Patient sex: F
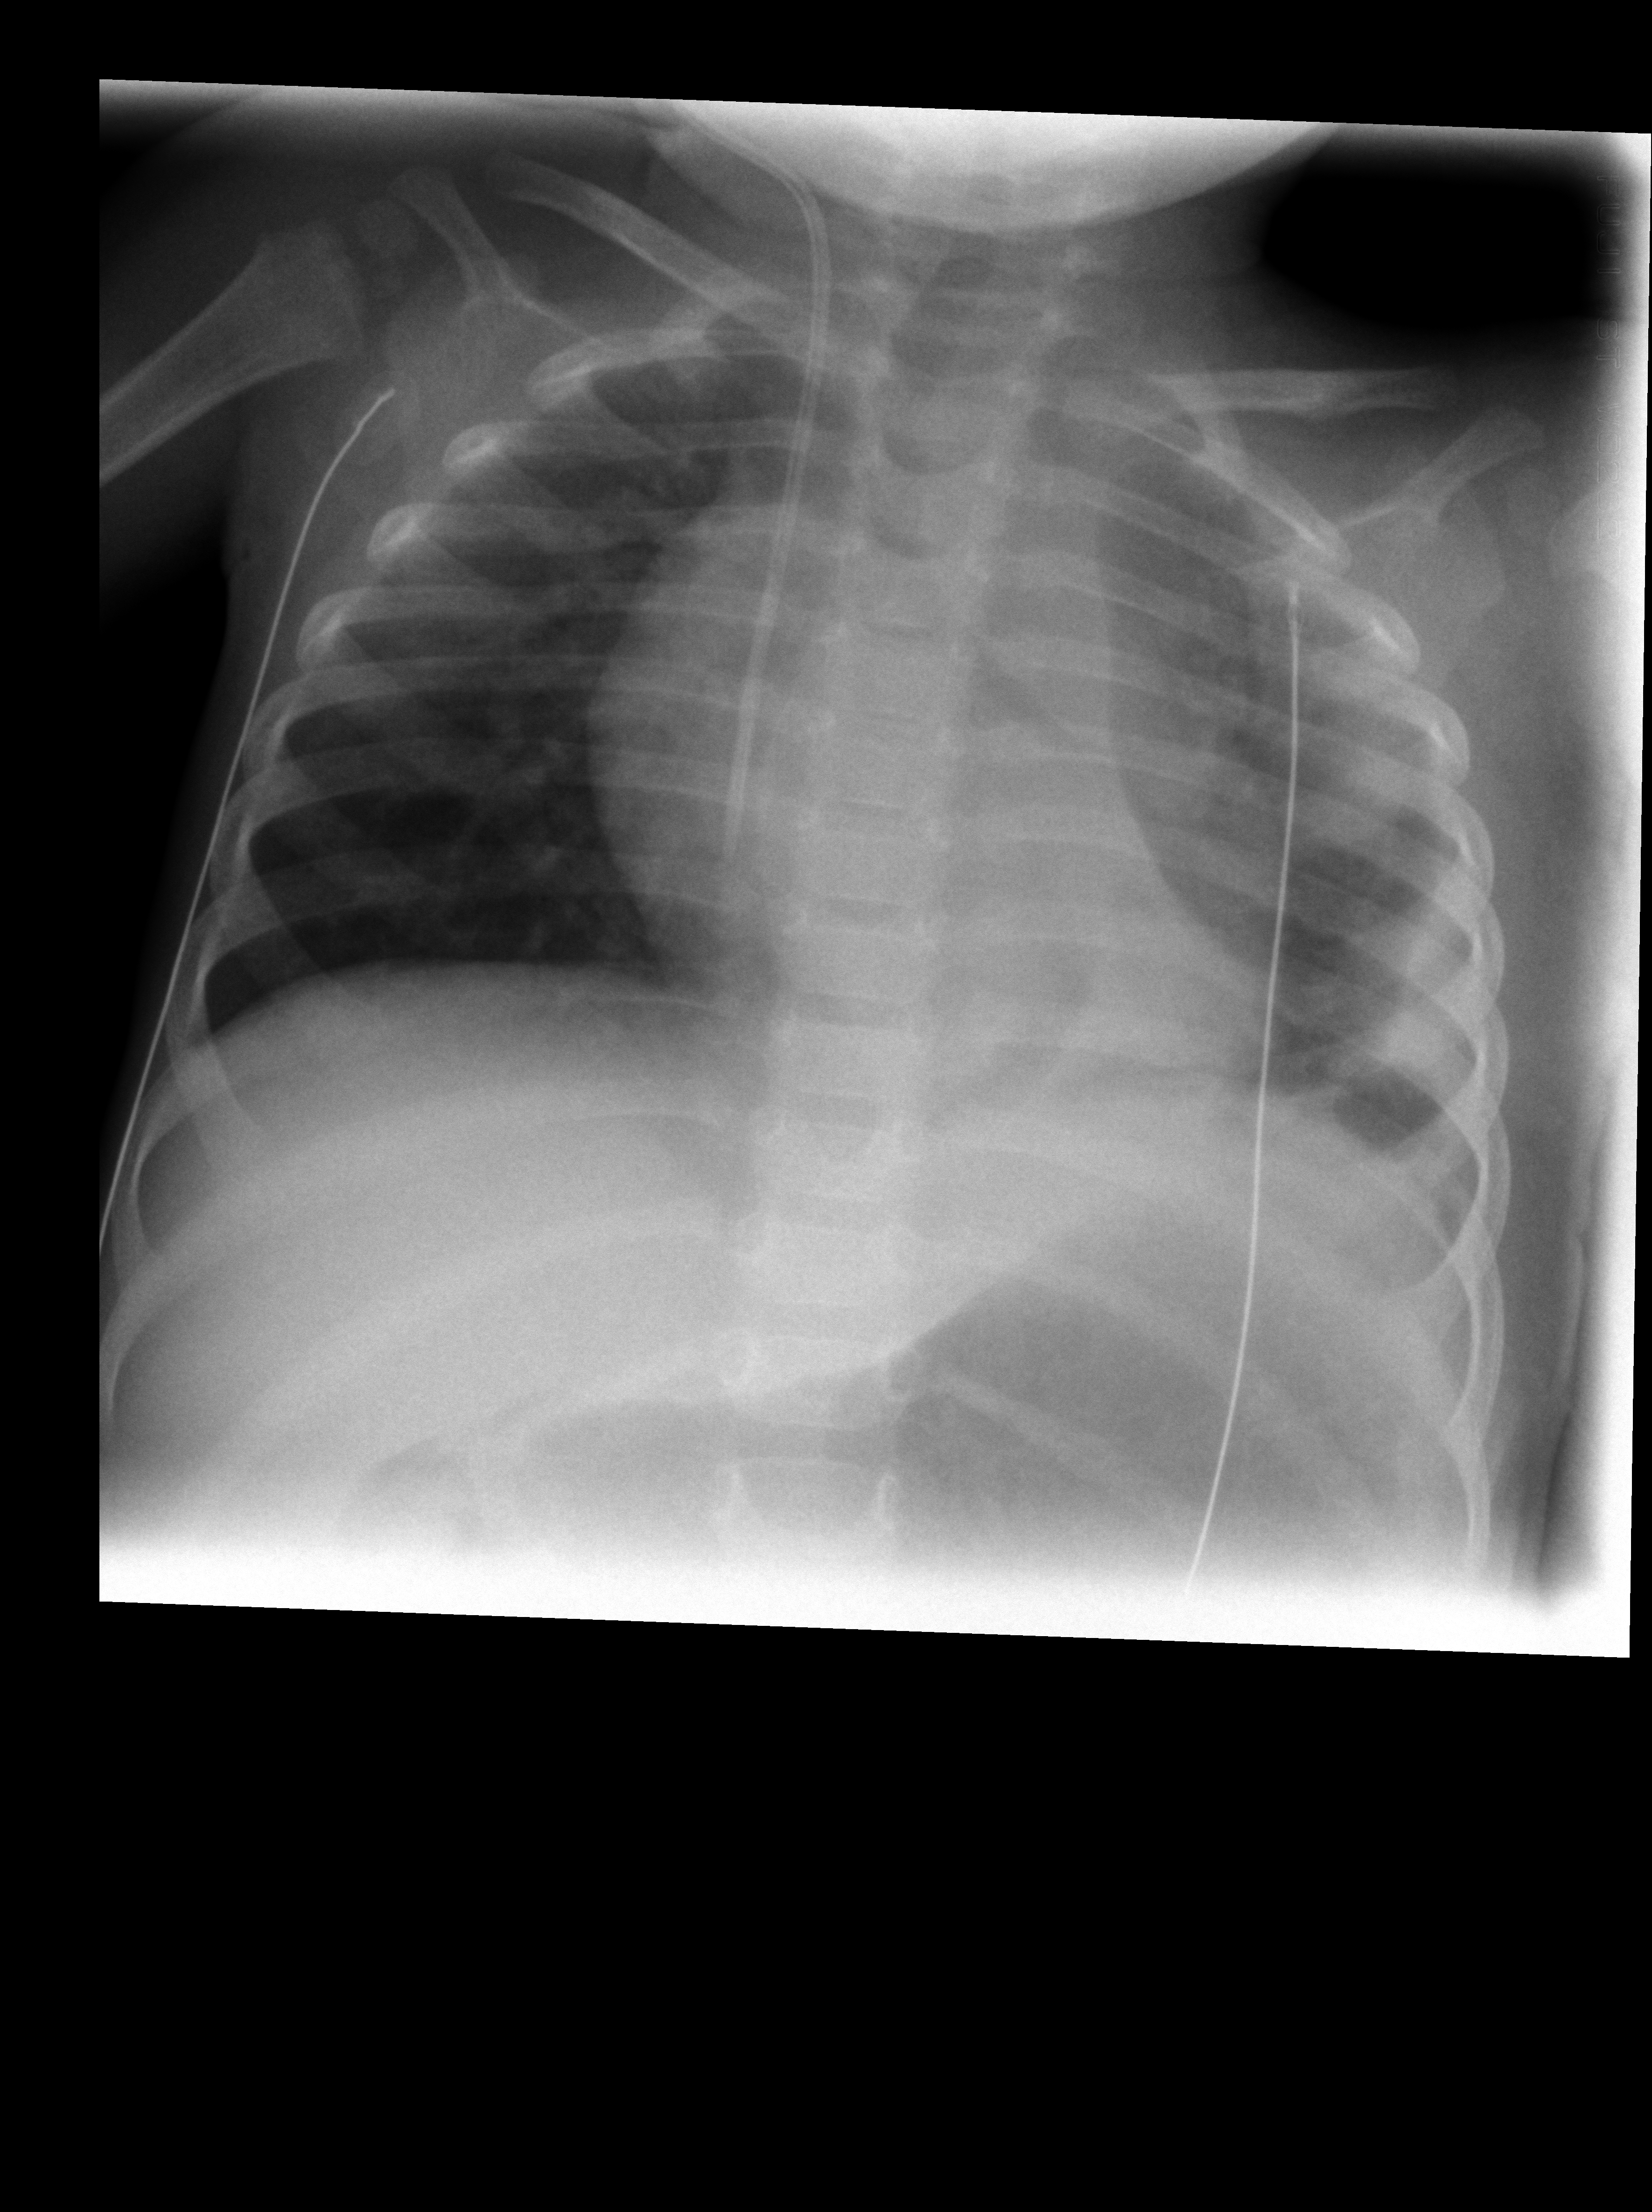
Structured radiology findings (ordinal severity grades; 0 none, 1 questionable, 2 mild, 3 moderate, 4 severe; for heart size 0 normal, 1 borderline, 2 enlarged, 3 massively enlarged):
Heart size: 0
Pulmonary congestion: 0
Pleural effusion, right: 0
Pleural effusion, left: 2
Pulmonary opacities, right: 0
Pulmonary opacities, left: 0
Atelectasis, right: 0
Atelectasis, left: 2